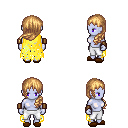
a pixel art fantasy rpg character, female body template, dark elf, purple skin, yellow tattered cape, white pants, light blonde left-swept hairstyle, leather bracers, brown slippers, four views (front, back, left, right), 2x2 character sprite sheet, small pixel art, hard edges, no anti-aliasing